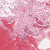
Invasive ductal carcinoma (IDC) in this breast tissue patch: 0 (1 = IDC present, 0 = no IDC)